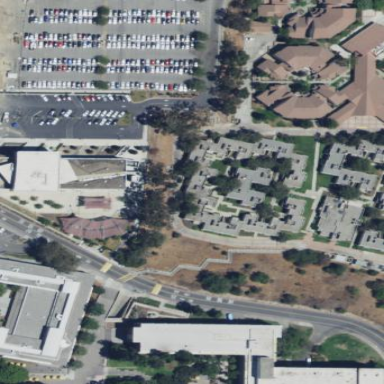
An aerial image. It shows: Dormitory building.